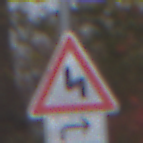
Verkehrszeichen: DoppelkurveZunaechstLinks
Zusatzzeichen unten: RichtungsangabeDurchPfeile5
Umgebung: Outdoor, Nature
Tageszeit: MorningAfternoon
Wetter: Overcast
Licht: Natural
Jahreszeit: NotSpecified
Kontrast: LowContrast